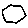
Label: hexagon